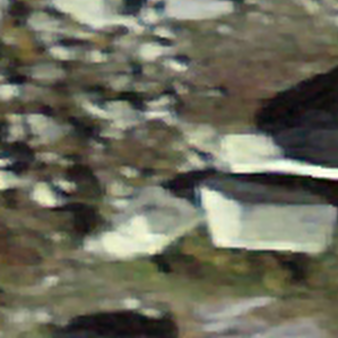
Label: other